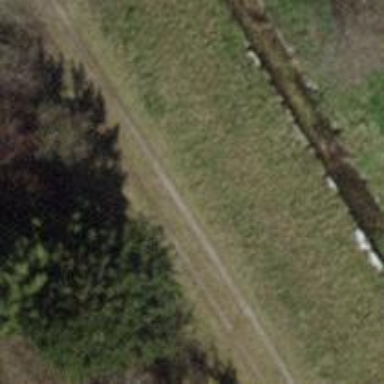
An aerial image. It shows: Compacted track road with grade3 tracktype.